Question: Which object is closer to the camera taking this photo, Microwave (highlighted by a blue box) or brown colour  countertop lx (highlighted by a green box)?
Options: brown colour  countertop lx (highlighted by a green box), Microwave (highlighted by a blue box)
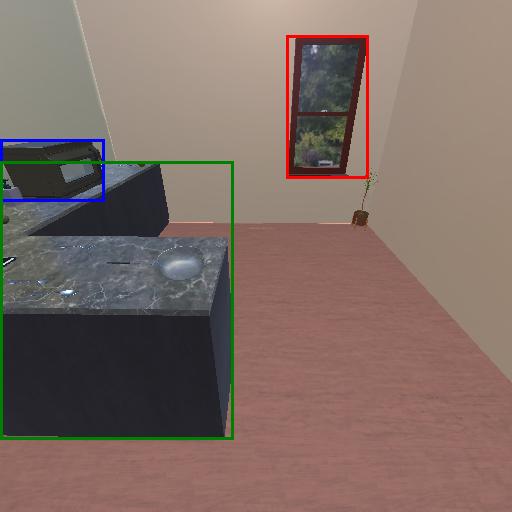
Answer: brown colour  countertop lx (highlighted by a green box)